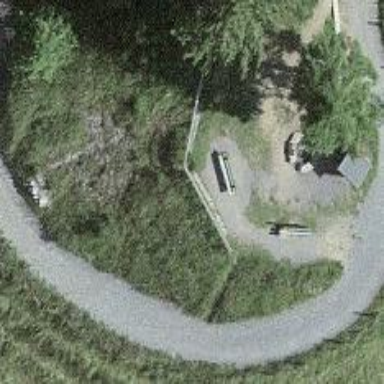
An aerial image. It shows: Picnic site for tourists.